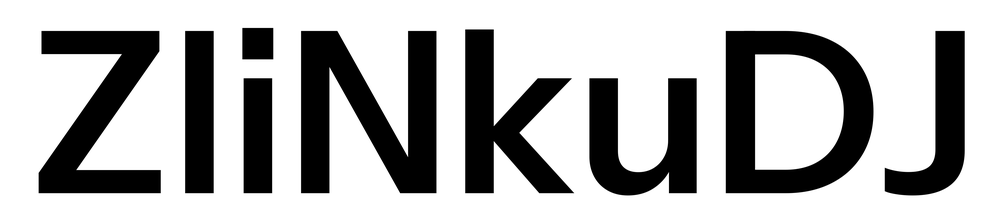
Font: InstrumentSans_SemiBold